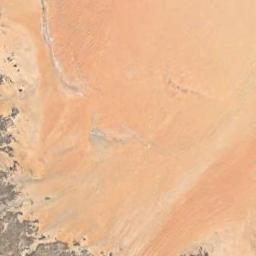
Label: desert